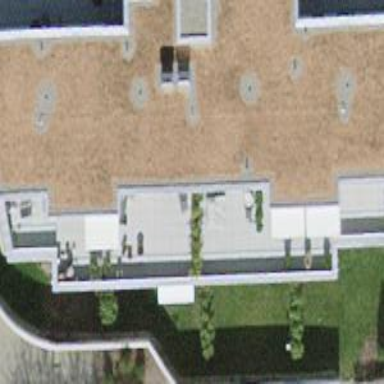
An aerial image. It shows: Flat-roofed apartment building.